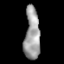
Tissue: lung
Cell type: Others
Senescence score: 0.2304
Nuclear area (px): 780
Mean DAPI intensity: 159.379